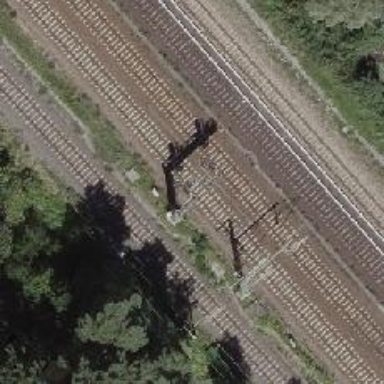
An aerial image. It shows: Railway signal.